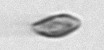
Label: Cryptophyta